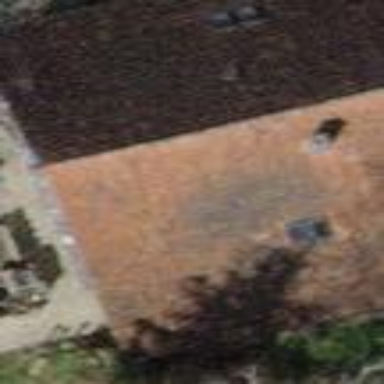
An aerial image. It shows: Gabled house with tiled roof.